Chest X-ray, PA view. Patient: 44 years old, sex F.
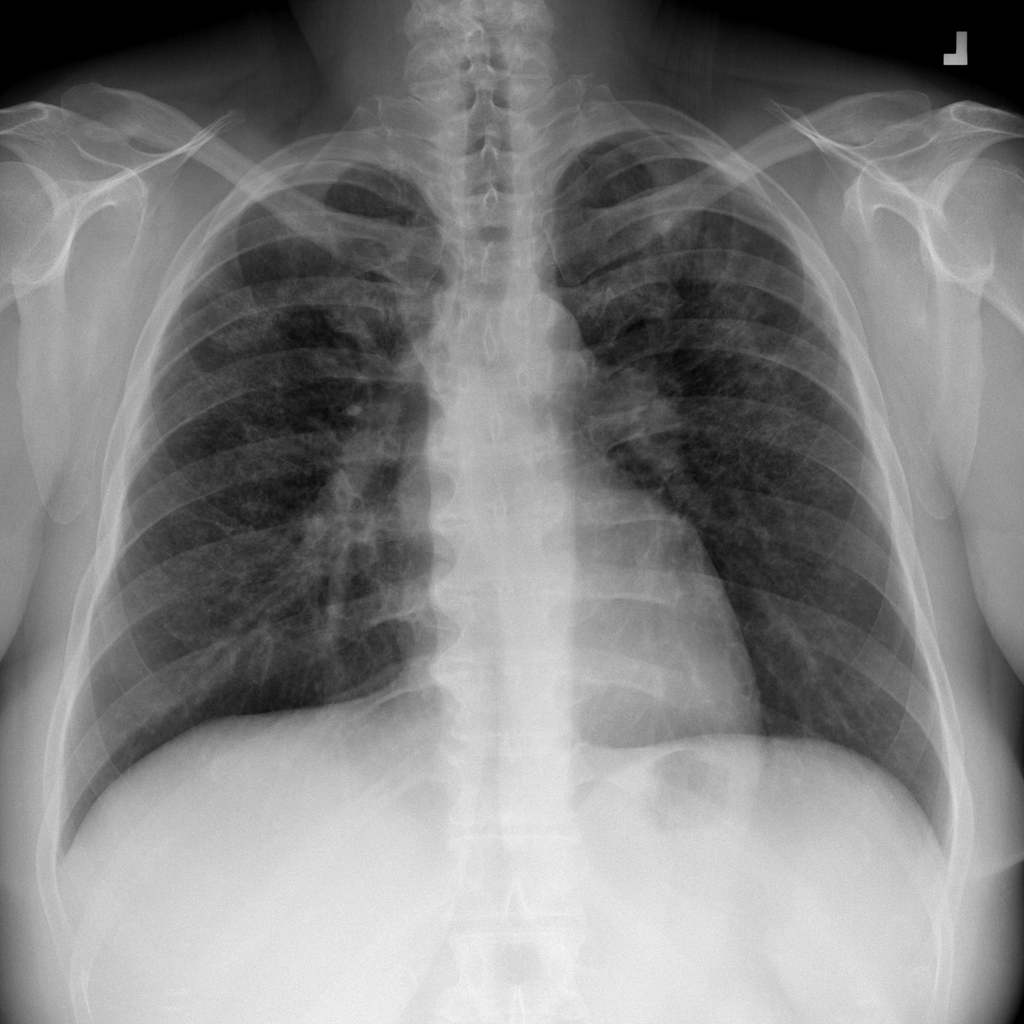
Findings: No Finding